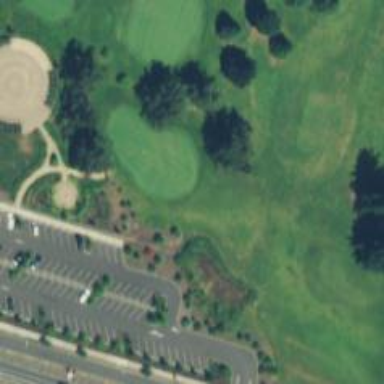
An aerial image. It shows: Well-maintained grassy area designated as golf fairway.